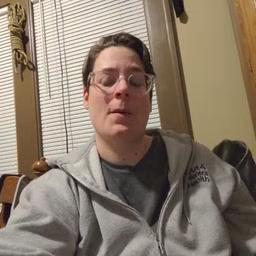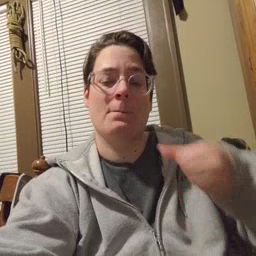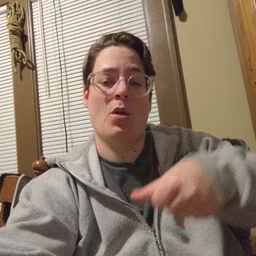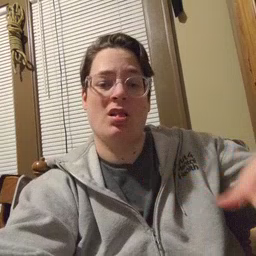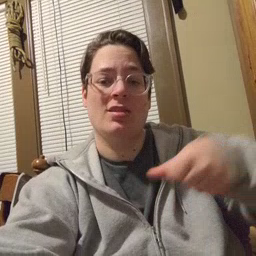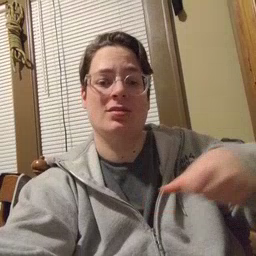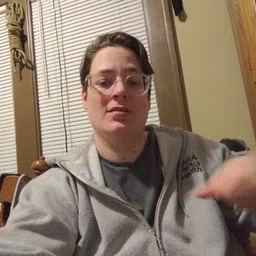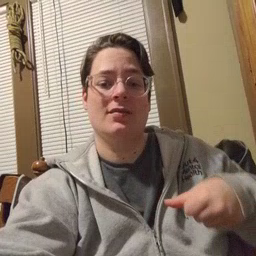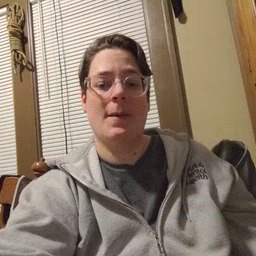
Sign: puzzle